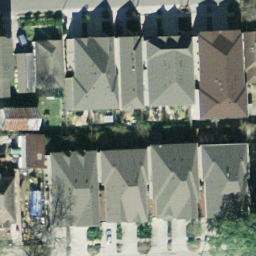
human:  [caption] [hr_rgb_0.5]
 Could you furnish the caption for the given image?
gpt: Many houses arranged in lines with some plants arround them in the dense residential area .

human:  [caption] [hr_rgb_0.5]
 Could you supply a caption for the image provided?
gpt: This is a dense residential area with many houses .

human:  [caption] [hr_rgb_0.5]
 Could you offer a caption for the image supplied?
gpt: Many houses arranged in lines in the dense residential area .

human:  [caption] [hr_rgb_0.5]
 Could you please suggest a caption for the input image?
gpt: Many houses with grey and black roofs arranged in lines in the dense residential area .

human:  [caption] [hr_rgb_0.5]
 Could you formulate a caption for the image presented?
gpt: There are many houses and plants in the residential area .